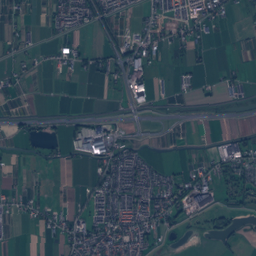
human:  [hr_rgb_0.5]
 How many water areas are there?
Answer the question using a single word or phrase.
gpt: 23

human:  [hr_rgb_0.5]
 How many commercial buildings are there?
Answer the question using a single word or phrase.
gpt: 45

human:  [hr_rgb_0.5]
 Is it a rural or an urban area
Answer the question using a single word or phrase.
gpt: urban

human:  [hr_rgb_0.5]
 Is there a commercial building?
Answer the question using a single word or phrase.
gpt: yes

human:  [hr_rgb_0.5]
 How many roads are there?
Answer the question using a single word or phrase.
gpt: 378

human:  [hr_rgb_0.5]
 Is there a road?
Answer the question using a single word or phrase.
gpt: yes

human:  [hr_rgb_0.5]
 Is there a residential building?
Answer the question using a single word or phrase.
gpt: yes

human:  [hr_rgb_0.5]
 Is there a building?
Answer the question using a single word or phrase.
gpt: yes

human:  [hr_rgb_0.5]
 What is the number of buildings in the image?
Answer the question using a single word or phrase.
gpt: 3608

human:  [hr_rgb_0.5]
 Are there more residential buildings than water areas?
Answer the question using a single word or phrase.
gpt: yes

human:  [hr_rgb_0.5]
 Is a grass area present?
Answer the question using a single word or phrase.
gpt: yes

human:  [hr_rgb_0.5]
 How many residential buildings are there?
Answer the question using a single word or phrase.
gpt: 3471

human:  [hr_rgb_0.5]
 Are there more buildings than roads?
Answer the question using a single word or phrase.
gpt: yes

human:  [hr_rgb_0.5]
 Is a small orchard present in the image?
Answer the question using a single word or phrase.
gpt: yes

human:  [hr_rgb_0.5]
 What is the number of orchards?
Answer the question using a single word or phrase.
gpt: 111

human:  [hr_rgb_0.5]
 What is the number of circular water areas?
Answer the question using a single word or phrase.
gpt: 2

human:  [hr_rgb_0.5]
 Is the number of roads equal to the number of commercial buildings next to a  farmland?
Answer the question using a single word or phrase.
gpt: no

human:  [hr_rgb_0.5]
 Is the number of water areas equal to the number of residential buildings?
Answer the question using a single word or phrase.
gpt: no

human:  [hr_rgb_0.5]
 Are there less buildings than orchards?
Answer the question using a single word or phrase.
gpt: no

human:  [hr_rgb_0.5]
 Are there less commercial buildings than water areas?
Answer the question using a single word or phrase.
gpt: no

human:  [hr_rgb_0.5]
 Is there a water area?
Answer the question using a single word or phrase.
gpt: yes

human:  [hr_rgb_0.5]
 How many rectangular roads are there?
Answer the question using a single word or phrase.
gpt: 0

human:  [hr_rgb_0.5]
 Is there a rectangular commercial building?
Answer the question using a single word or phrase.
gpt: yes

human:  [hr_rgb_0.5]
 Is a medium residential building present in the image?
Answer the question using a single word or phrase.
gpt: yes

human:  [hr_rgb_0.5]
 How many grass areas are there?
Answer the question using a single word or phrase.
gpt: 201

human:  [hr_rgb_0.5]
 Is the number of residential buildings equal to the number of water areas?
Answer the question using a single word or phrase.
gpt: no

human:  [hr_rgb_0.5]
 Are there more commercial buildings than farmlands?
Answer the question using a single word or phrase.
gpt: yes

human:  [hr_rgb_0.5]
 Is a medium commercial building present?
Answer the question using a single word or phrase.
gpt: yes

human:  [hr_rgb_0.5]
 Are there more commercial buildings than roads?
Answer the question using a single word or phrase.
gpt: no

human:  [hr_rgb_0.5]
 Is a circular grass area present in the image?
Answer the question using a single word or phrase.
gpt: yes

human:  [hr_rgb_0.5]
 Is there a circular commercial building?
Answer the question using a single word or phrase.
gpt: no

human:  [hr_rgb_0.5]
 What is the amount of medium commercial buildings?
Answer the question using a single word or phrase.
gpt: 4

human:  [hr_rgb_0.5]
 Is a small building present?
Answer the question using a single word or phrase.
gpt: yes

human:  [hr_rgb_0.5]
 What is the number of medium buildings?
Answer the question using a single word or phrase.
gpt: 21

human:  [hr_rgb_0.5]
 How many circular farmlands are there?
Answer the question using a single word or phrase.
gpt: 0

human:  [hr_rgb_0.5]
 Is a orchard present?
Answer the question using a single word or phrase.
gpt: yes

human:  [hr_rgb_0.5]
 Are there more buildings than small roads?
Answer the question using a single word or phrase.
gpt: yes

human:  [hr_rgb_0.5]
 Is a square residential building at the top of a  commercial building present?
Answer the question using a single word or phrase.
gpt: no

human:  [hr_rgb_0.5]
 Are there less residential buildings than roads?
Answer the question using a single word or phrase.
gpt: no

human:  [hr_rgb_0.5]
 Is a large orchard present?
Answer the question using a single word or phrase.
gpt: yes

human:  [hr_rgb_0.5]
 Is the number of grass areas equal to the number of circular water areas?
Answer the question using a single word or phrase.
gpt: no

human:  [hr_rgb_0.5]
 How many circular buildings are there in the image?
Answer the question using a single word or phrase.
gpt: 0

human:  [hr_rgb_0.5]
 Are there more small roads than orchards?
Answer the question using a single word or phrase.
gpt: yes

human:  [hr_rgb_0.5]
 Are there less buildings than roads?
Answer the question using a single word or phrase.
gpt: no

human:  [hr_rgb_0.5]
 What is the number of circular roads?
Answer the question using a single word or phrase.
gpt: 0

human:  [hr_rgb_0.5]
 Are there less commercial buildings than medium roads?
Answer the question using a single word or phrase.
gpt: no

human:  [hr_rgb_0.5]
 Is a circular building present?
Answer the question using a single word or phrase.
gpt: no

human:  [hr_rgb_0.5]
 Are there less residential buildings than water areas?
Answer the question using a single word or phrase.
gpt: no

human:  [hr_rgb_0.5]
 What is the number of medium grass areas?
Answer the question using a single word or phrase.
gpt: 47

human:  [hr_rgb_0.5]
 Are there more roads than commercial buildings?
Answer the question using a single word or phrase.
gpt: yes

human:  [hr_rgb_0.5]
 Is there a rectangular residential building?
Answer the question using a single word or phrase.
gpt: yes

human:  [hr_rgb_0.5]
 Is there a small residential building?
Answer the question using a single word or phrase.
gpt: yes

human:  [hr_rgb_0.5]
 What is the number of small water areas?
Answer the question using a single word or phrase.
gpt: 12

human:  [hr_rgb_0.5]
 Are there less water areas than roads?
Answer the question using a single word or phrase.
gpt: yes

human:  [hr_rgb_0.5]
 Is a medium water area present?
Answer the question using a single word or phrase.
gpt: yes

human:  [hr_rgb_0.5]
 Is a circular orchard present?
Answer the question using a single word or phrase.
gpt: no

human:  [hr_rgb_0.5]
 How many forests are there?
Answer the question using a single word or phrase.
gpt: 43

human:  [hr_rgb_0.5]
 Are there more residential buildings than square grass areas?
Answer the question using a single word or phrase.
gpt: yes

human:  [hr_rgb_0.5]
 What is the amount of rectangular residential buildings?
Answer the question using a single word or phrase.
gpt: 2273

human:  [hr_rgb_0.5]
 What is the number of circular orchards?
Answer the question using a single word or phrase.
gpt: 0

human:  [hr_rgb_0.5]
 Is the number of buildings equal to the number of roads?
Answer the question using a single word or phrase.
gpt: no

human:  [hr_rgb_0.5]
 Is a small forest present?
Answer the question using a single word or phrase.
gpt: yes

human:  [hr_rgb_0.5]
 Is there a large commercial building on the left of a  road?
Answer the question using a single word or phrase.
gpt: yes

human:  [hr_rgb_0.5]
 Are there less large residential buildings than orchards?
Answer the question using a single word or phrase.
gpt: yes